Interaction volume radius: 5 \u00c5
Interaction volume height: 10 \u00c5
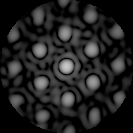
Disorder parameter: 0.4284